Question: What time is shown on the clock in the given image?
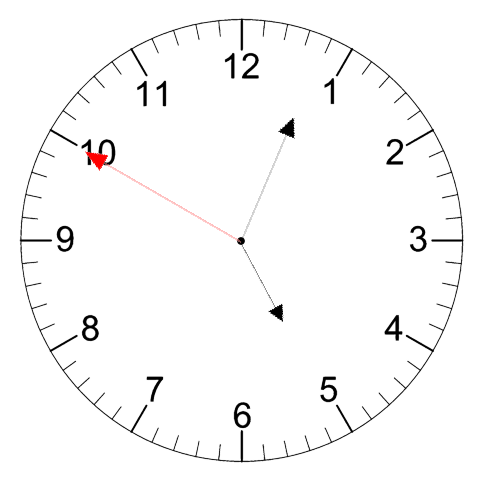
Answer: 05:03:50